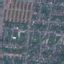
Land use / land cover class: Residential